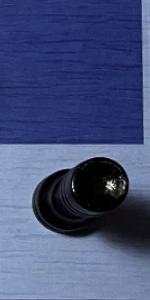
Label: Rook_Black